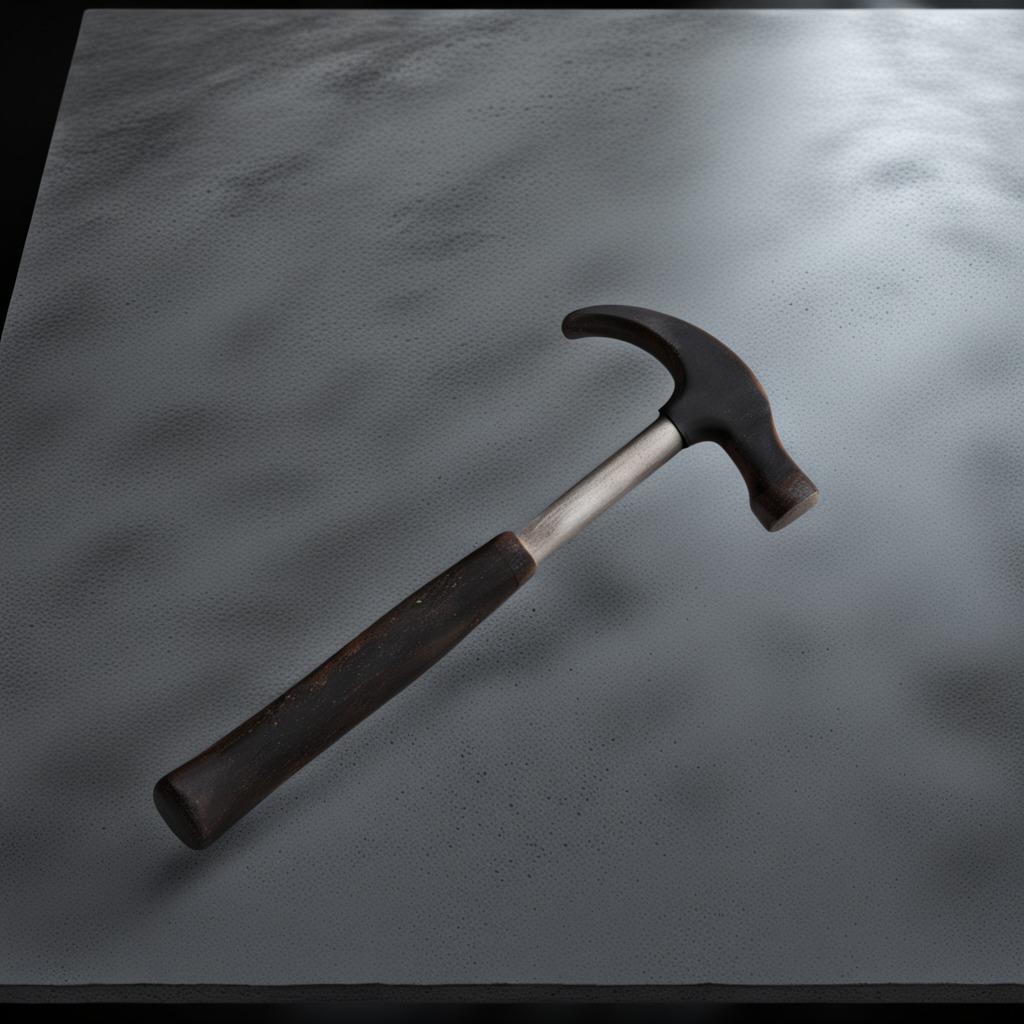
A hammer is lying on a clean granite table inside a workshop at night dim ambient light soft shadows worn but